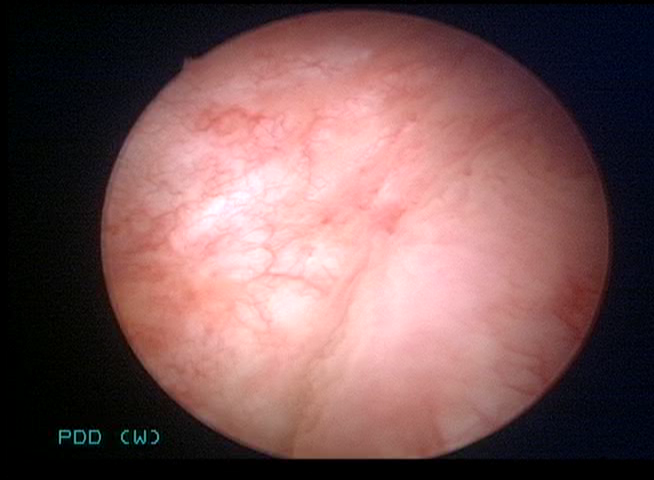
Modality: WLC
Class: Normal mucosa
Bladder cancer association: No